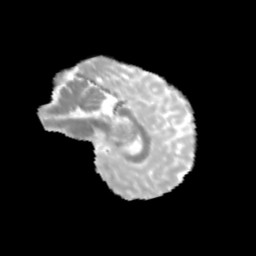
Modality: MD
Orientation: sagittal
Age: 9
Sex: male
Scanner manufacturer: siemens
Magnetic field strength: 3 T
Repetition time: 3.8 s
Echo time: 0.07 s